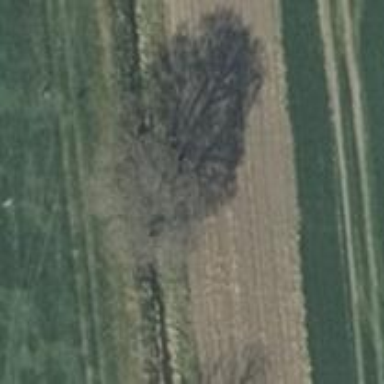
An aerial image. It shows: Landmark tree with broadleaved deciduous leaves.